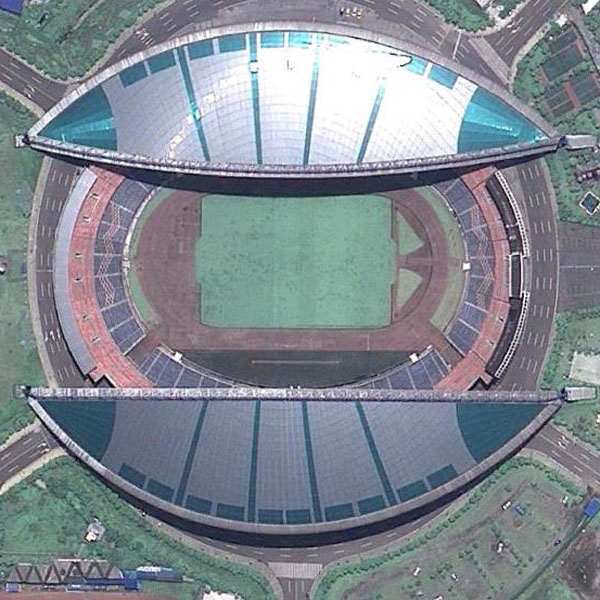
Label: footballField